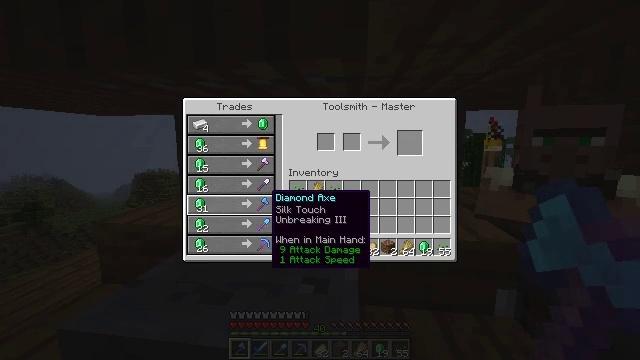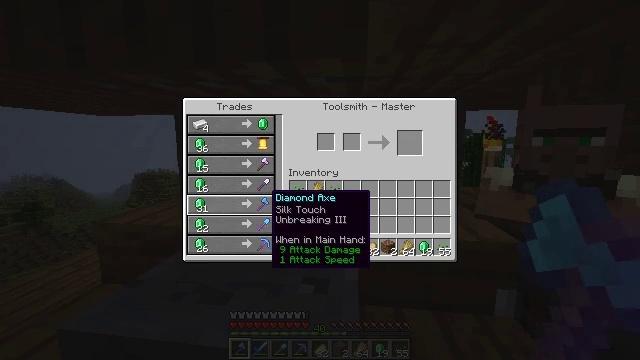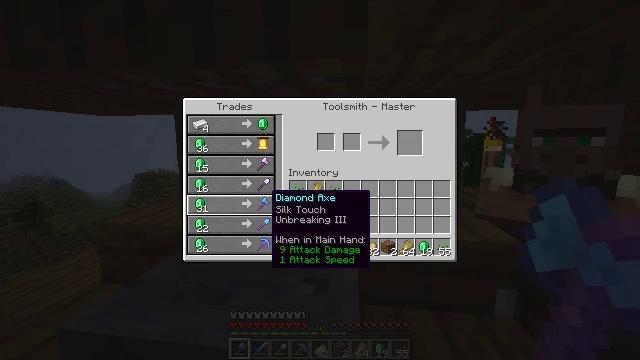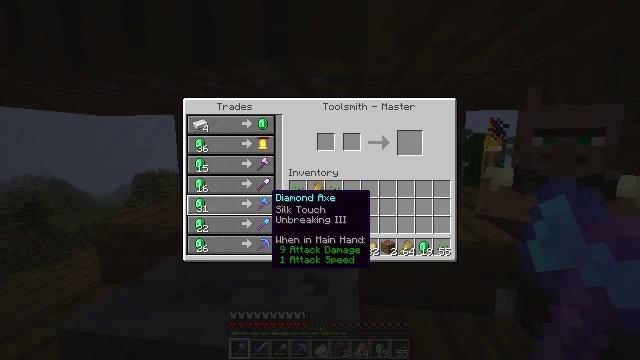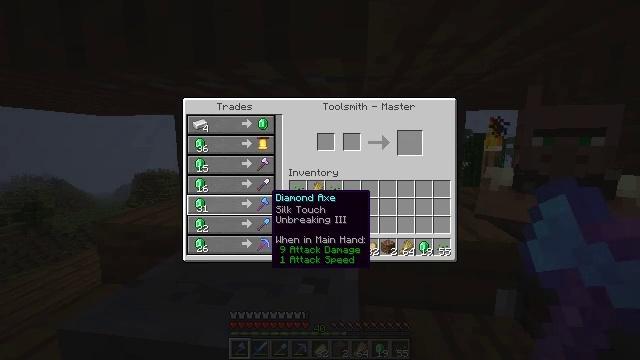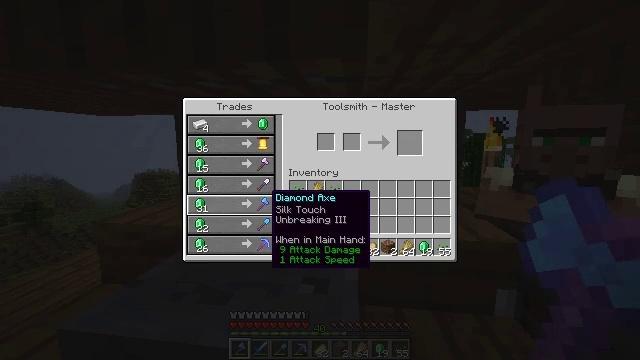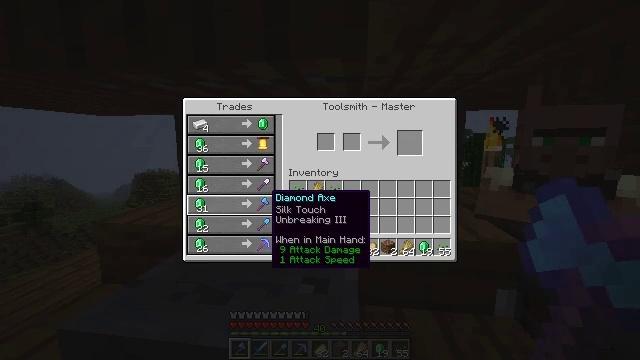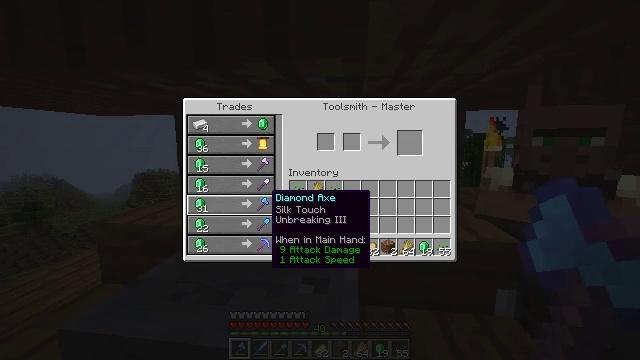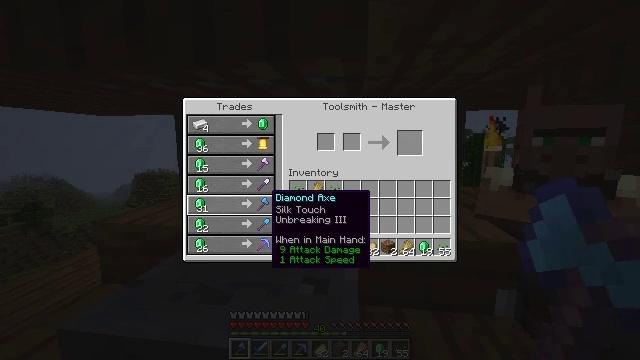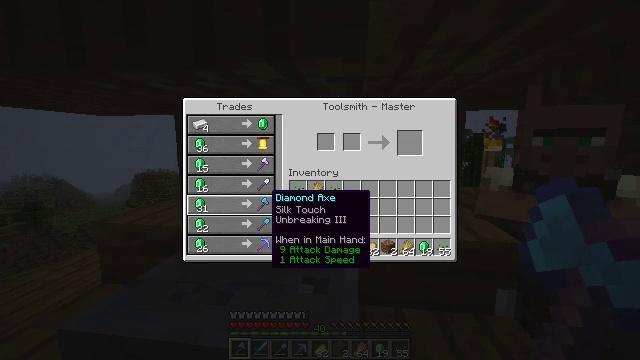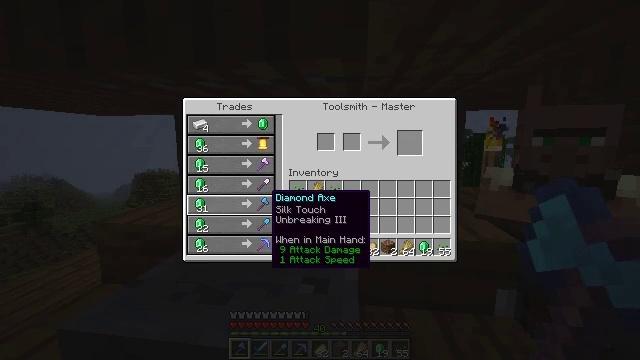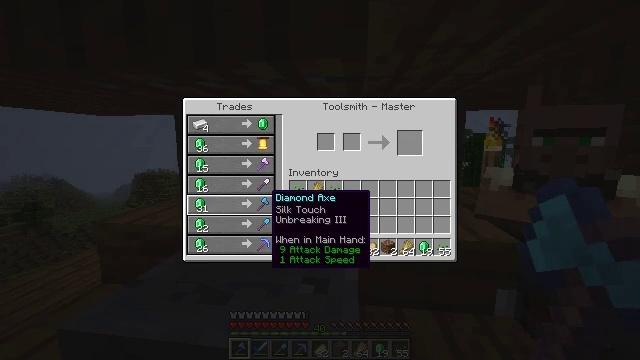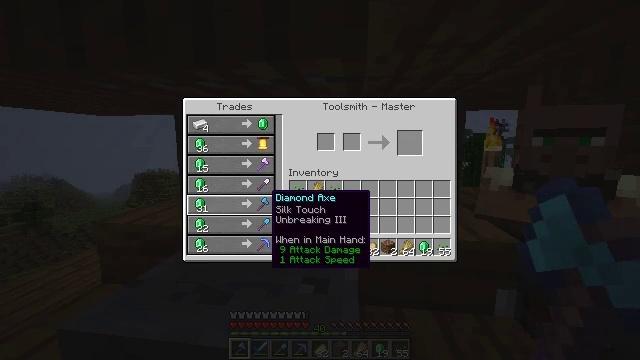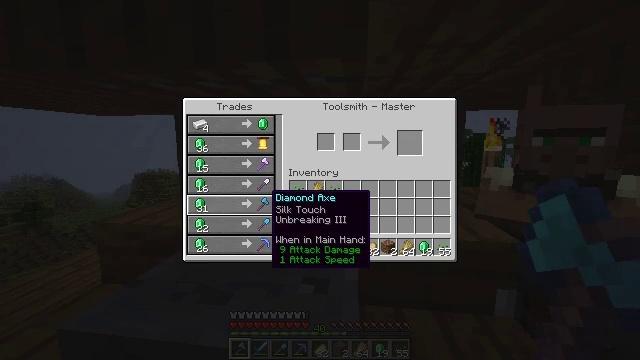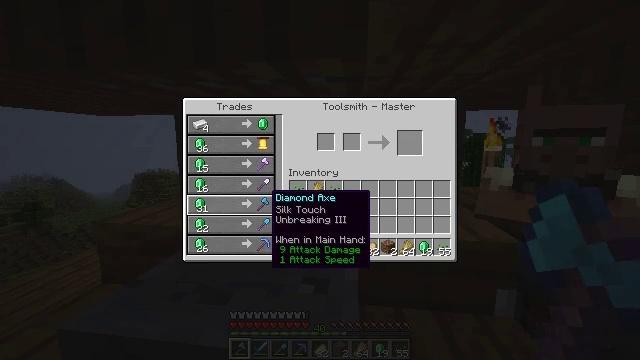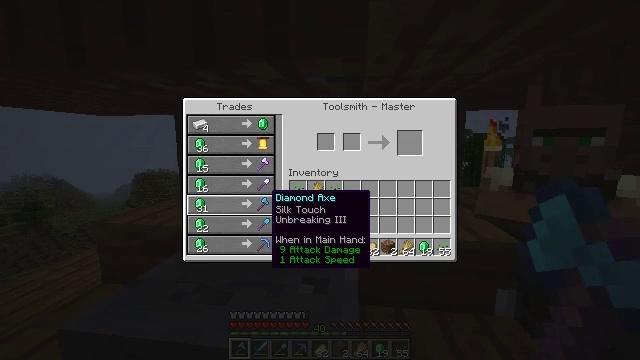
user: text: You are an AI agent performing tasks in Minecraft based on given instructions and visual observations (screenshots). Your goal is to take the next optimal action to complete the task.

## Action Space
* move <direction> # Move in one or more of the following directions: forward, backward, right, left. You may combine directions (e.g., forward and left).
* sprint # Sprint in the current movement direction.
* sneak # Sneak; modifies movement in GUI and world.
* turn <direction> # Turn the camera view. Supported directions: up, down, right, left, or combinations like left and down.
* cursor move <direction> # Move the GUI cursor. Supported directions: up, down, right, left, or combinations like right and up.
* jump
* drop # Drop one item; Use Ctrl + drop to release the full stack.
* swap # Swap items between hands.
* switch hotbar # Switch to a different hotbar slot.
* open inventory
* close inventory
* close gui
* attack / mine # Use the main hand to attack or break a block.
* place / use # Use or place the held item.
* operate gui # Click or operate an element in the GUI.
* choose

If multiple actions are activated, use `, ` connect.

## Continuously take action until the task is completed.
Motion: motion action
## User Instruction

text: Use the crafting table to craft a diamond hoe.
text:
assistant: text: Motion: no_op
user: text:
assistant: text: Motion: no_op
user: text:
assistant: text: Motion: no_op
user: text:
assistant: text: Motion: no_op
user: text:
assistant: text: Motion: no_op
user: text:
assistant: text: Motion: no_op
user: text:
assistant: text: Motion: no_op
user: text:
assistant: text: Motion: no_op
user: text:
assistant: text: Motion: no_op
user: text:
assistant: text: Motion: no_op
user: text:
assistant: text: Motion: no_op
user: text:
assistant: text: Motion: no_op
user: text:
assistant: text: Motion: no_op
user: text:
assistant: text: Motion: no_op
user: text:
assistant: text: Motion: no_op
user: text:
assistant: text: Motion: no_op
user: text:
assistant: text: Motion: no_op
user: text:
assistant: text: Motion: no_op
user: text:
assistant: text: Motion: no_op
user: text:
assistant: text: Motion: no_op
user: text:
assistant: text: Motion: no_op
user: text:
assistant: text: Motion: no_op
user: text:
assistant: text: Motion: no_op
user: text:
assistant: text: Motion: no_op
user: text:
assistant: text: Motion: no_op
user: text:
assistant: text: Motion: no_op
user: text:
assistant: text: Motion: no_op
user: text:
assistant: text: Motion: no_op
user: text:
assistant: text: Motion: no_op
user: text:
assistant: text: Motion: no_op